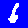
Digit: 6